Question: First off, I am still new to Python and have searched and have been unable to find out anywhere how to do this (from a new person's perspective)...
I have a python

I need to print out the index, column name and value.
Let's say I have the following dataframe
'''
EAT DAILY WEEKLY YEARLY
Fruit
APPLE 2 5 200
ORANGE 1 3 100
BANANA 1 4 150
PEAR 0 1 40
'''
I need to print it our such that I would get something like the following so that it iterates over every row in the dataframe.
'''
Eat Apple Daily at least 2
Eat Apple Weekly at least 5
Eat Apple Yearly at least 200
Eat Orange Daily at least 1
Eat Orange Weekly at least 3
Eat Orange Yearly at least 100
..
...
....
'''
I have tried various combinations but am still learning so any help is appreciated.
So far I have tried
'''
for row in test.iterrows():
index, data = row
print index , (data['column1'])
print index , (data['column2'])
print index , (data['column3'])
'''
Which will give me the index and value but not the column plus I'd like it to be able to iterate regardless how many columns or rows were used. Also, I still need to be able to insert the text which needs to be dynamic...
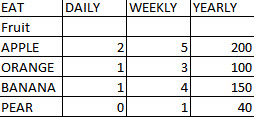
Answer: '''
f = 'Eat {Fruit} {EAT} at least {value}'.format
df.stack().reset_index(name='value').apply(lambda x: f(**x), 1)
0 Eat APPLE DAILY at least 2
1 Eat APPLE WEEKLY at least 5
2 Eat APPLE YEARLY at least 200
3 Eat ORANGE DAILY at least 1
4 Eat ORANGE WEEKLY at least 3
5 Eat ORANGE YEARLY at least 100
6 Eat BANANA DAILY at least 1
7 Eat BANANA WEEKLY at least 4
8 Eat BANANA YEARLY at least 150
9 Eat PEAR DAILY at least 0
10 Eat PEAR WEEKLY at least 1
11 Eat PEAR YEARLY at least 40
dtype: object
'''
'''
for idx, value in df.stack().iteritems():
print('Eat {0[0]} {0[1]} at least {1}'.format(idx, value))
Eat APPLE DAILY at least 2
Eat APPLE WEEKLY at least 5
Eat APPLE YEARLY at least 200
Eat ORANGE DAILY at least 1
Eat ORANGE WEEKLY at least 3
Eat ORANGE YEARLY at least 100
Eat BANANA DAILY at least 1
Eat BANANA WEEKLY at least 4
Eat BANANA YEARLY at least 150
Eat PEAR DAILY at least 0
Eat PEAR WEEKLY at least 1
Eat PEAR YEARLY at least 40
'''